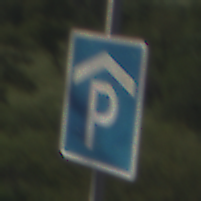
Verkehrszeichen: Parkhaus
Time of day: MorningAfternoon
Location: Outdoor (RoadRail)
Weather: PartlyCloudy
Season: NotSpecified
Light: Natural